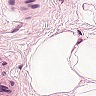
Metastatic tissue present: no